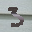
Label: 3